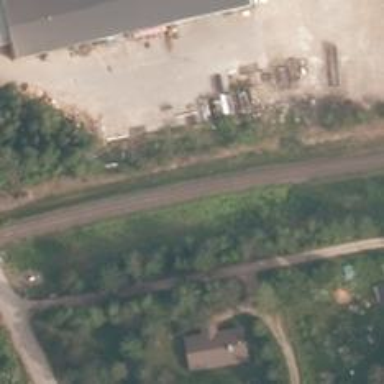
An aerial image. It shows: Continuous rail track.